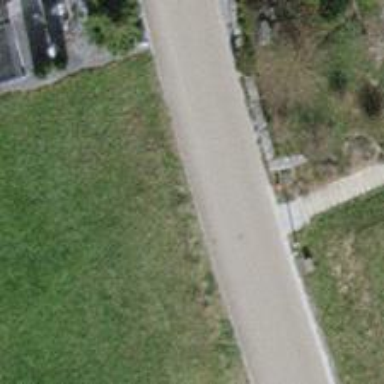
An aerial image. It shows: Road with steps.